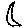
Label: moon